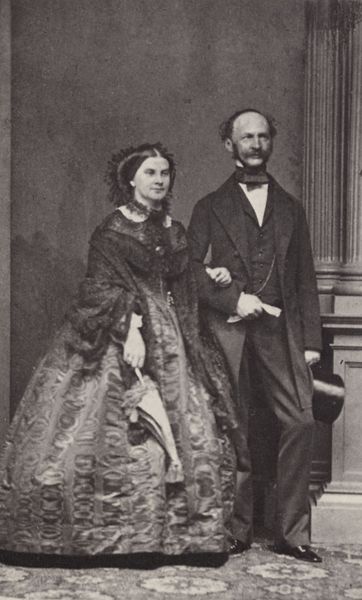
Titel: König Maximilian II. mit seiner Gattin, Königin Marie
Künstler: Joseph Albert
Standort: Köln
Institution: Sammlung Wilde
Schlagwörter: dunkel, hand, mann, schatten, umhang, weiß, frau, grau, handschuh, handschuhe, hintergrund, hut, kleid, köpfe, licht, mund, ohr, raum, schwarz, säule, säulen, zimmer, regenschirm, schal, schirm, sonnenschirm, tuch, haube, muster, rock, schleife, teppich, zylinder, alt, anzug, bart, gesichter, hemd, hose, wand, arm, augen, falten, kragen, sockel, spitze, hände, portrait, porträt, boden, mantel, stehend, paar, zilinder, brosche, locken, scheitel, seide, vornehm, deutschland, wohnzimmer, schuhe, kette, monochrom, pilaster, sepia, frack, schnäuzer, nasen, schnurbart, streng, glanz, glatze, tusch, atelier, rüschen, fliege, schick, schnauzbart, weste, stola, foto, fotografie, photographie, pärchen, stolz, schwarzweiss, ehefrau, ehemann, schuhspitze, festlich, brokat, ganzkörper, photo, uhrenkette, uhrkette, ehepaar, ehe, eheleute, schultertuch, hochzeit, uhrband, orientteppich, lackschuhe, fotographie, marie, reifrock, victoria, ausgestellt, basen, maximilian, kannelur, zylinderhut, kanellur, lackschuh, tschenuhr, eingehakt, flau, rudolph, tellich, tschentuch, wilhelmnisch, fto, parasol, sonneschirm, 1900, 1800, 19 jahrhundert, nfoto, gliege, handschuih, pfotografie